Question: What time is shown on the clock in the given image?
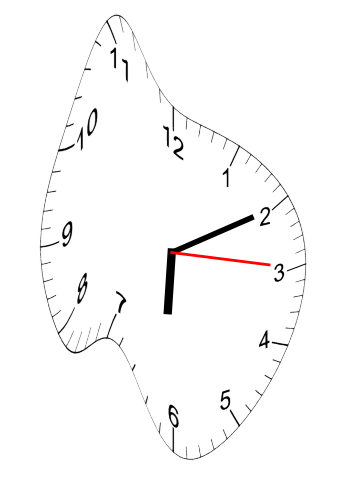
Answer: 06:10:15